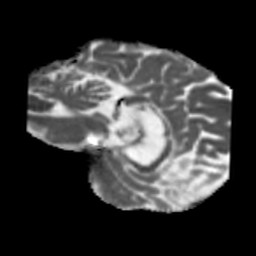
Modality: MD
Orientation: sagittal
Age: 49
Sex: male
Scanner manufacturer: siemens
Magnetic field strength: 3 T
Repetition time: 5.47 s
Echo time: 0.0854 s